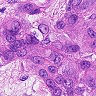
Metastatic tissue present: yes